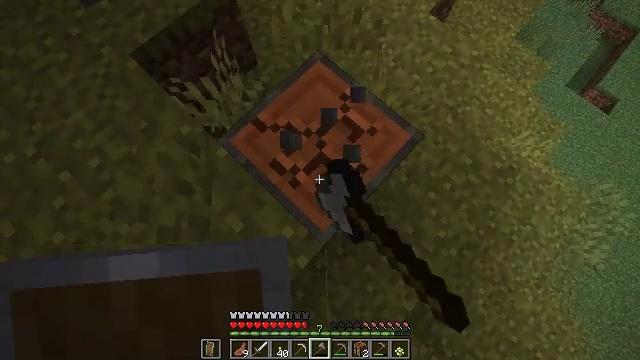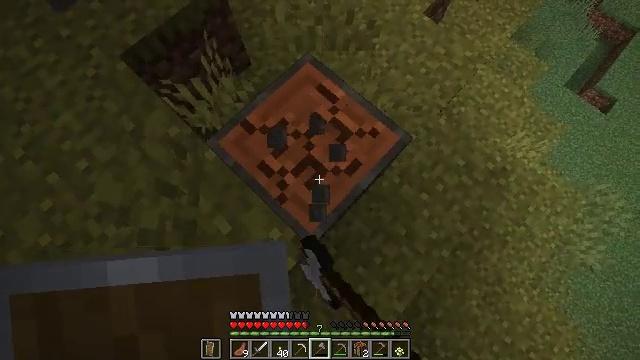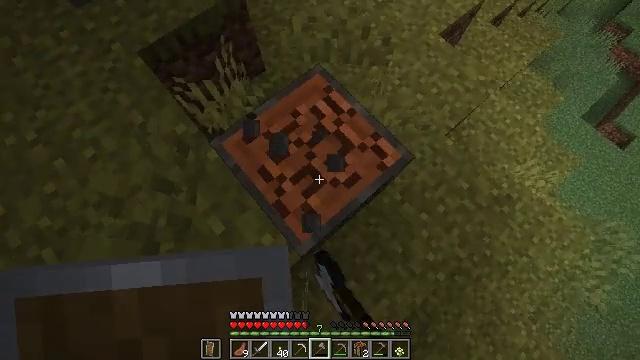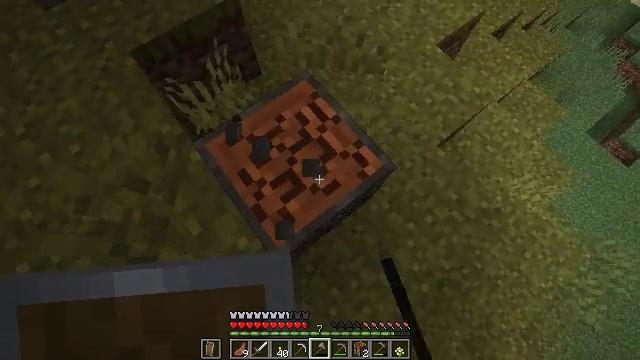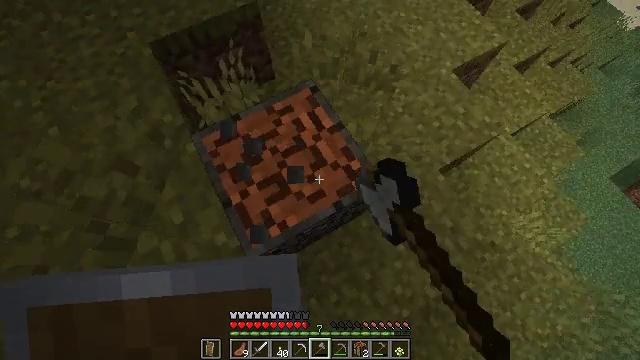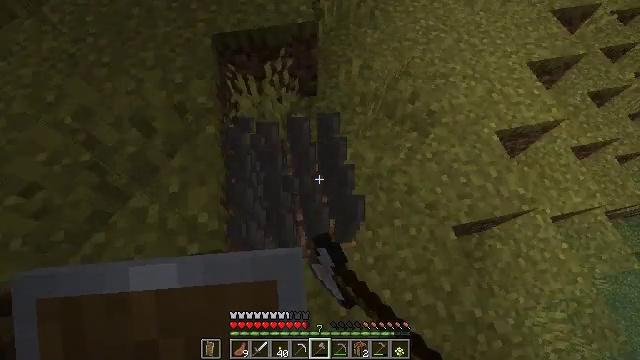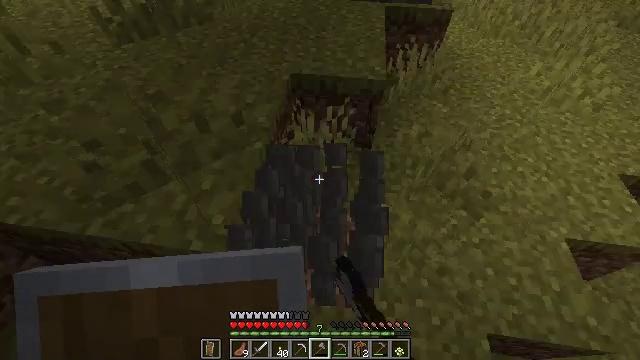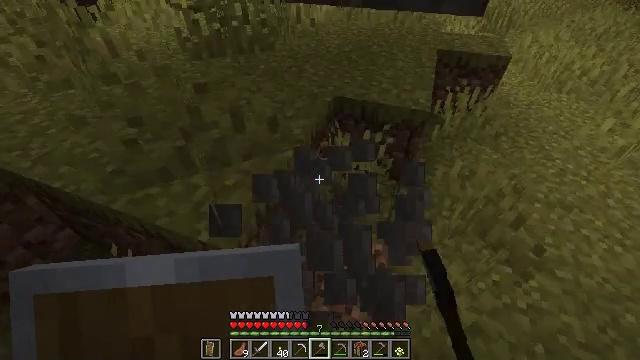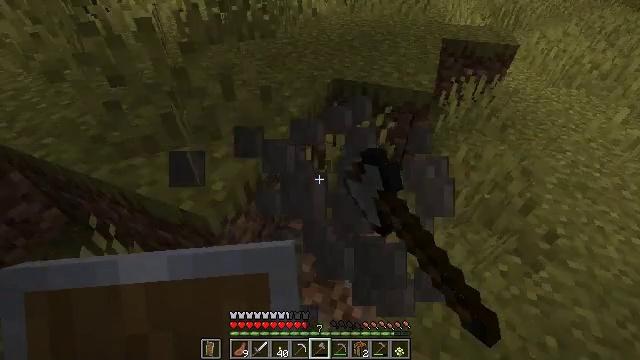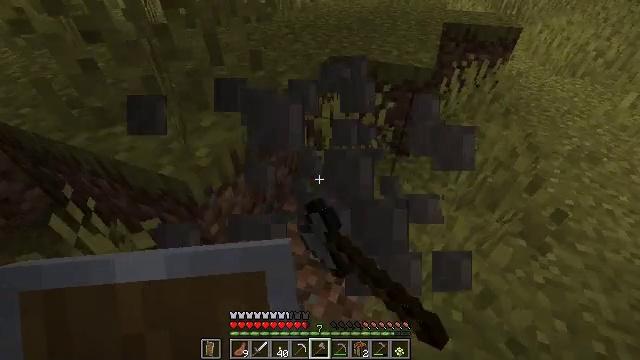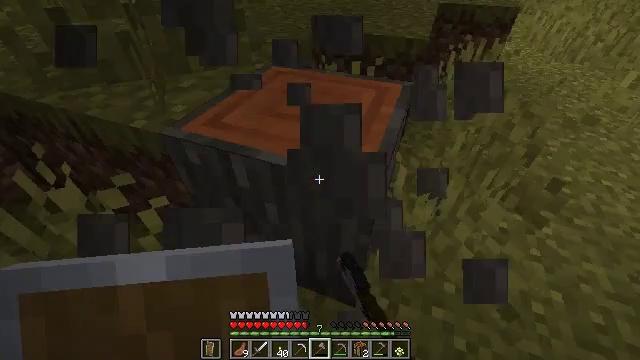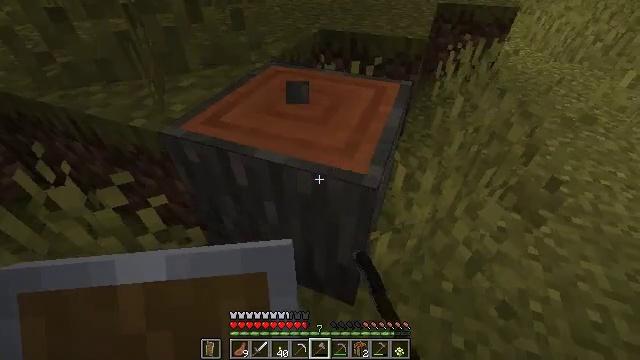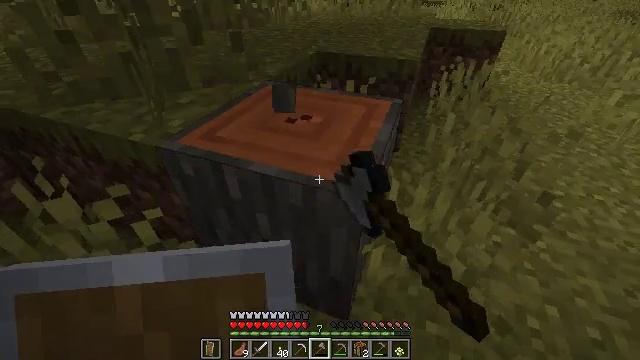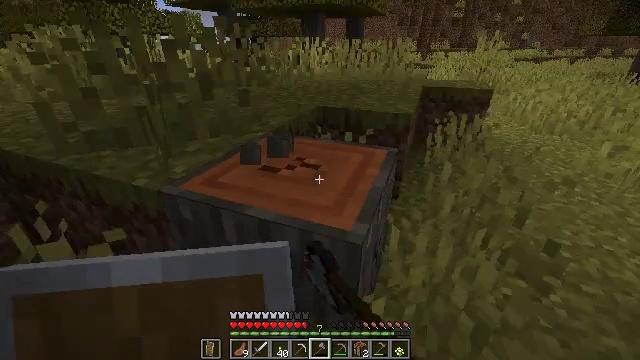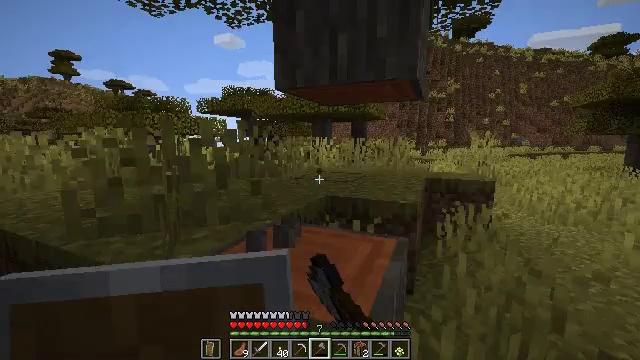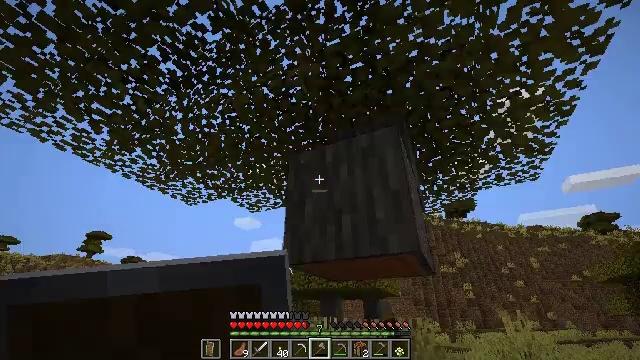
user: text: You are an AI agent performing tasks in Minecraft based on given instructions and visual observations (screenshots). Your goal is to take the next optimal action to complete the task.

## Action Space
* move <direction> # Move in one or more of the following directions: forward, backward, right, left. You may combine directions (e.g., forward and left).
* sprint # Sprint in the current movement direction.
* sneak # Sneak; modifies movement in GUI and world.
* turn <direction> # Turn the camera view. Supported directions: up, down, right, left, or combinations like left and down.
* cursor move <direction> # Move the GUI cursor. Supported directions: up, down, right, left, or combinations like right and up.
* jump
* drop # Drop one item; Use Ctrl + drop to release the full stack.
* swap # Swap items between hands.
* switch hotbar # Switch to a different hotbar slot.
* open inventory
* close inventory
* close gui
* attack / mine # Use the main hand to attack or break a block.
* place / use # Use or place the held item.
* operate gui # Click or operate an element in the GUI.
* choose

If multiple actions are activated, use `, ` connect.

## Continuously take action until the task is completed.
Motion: motion action
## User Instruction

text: Break the acacia log from the tree.
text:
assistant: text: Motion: move right, attack / mine
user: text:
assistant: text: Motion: move right, turn left and up, attack / mine
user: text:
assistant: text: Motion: move right, turn left, attack / mine
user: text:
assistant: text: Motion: move right, turn left and up, attack / mine
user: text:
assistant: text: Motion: move right, turn left and up, attack / mine
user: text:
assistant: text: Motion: turn left and up, attack / mine
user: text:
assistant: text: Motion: turn left and up, attack / mine
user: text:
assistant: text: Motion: turn left and up, attack / mine
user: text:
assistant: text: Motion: attack / mine
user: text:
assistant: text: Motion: attack / mine
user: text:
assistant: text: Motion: attack / mine
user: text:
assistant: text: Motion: turn up, attack / mine
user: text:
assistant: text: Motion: turn up, attack / mine
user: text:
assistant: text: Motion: turn left and up, attack / mine
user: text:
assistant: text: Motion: turn left and up
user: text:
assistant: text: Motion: turn left and up
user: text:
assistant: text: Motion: move forward, turn right and up
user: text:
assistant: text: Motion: move forward
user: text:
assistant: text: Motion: move forward, attack / mine
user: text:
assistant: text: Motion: attack / mine
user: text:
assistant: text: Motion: attack / mine
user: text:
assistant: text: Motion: attack / mine
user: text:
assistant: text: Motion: turn right and down, attack / mine
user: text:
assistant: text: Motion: turn right and down, attack / mine
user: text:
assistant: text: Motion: turn right and down, attack / mine
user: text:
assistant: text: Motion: turn right and down, attack / mine
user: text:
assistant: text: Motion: attack / mine
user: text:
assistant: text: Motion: attack / mine
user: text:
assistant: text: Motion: attack / mine
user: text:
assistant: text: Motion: attack / mine